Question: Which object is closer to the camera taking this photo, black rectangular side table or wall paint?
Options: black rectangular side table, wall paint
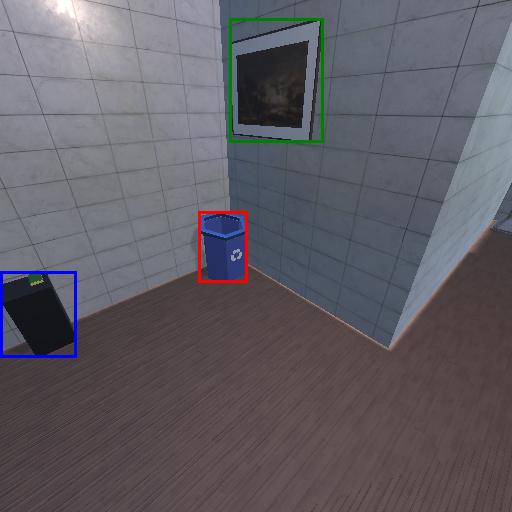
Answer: black rectangular side table